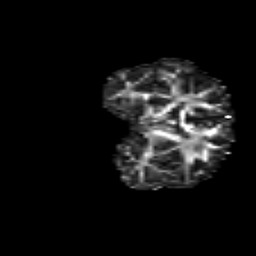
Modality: FA
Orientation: coronal
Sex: male
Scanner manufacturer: siemens
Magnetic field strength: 3 T
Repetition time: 5 s
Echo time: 0.071 s